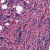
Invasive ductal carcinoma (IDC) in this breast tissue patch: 1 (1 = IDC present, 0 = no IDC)